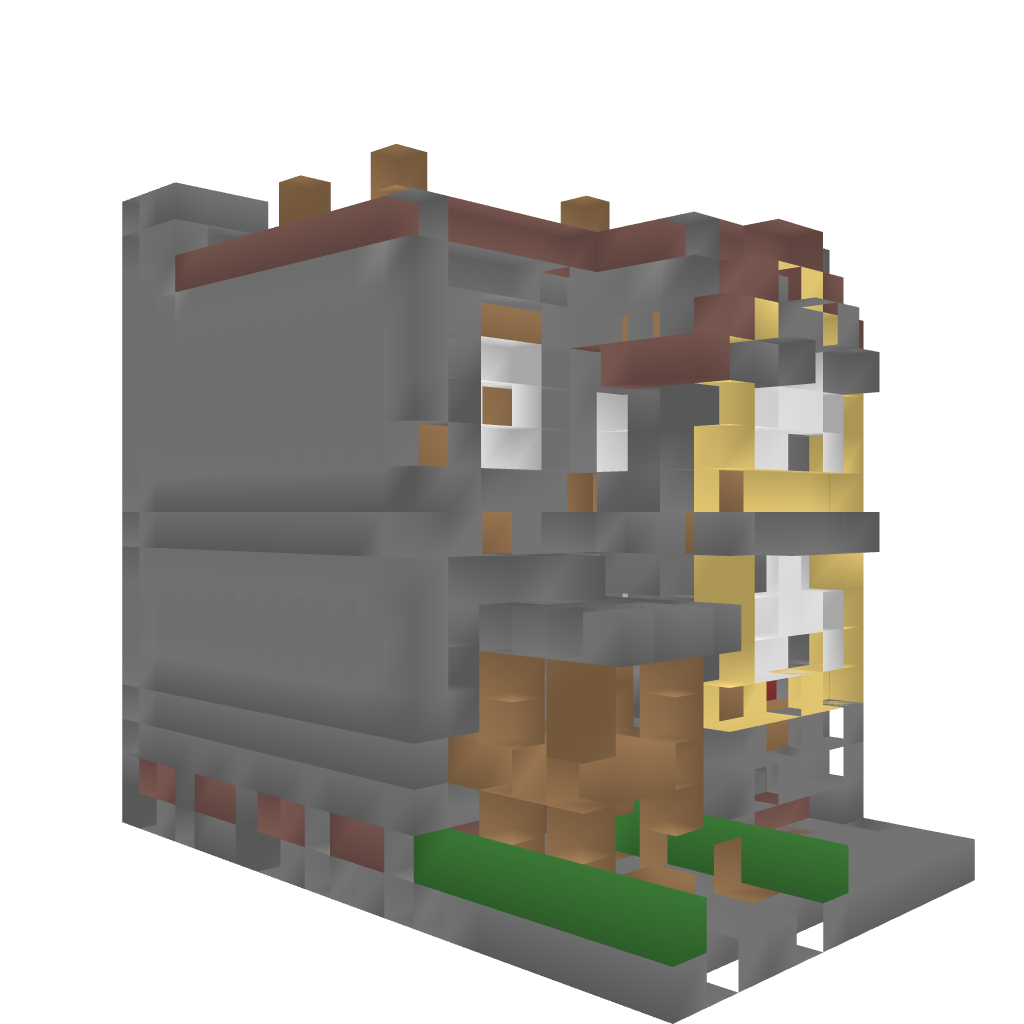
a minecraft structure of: Town House bad low quality